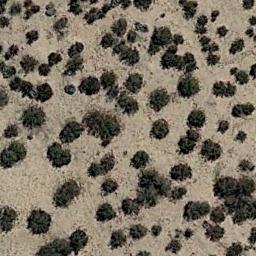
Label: chaparral